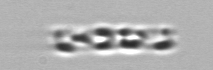
Label: Cerataulina_pelagica